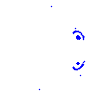
Particle: pion